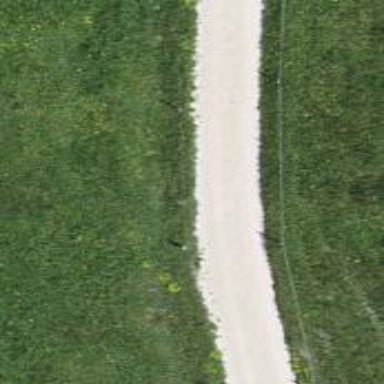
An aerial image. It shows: Unpaved track with grade2 quality type.